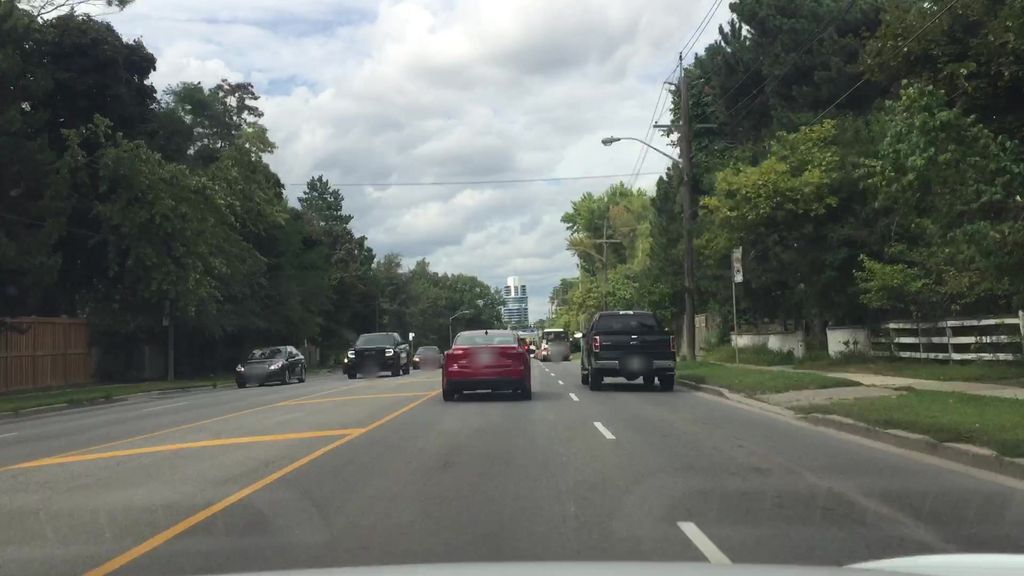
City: toronto